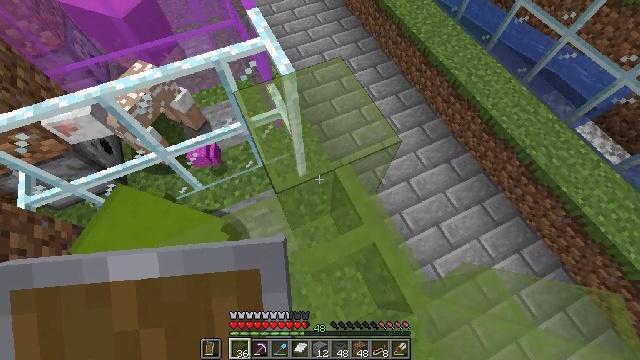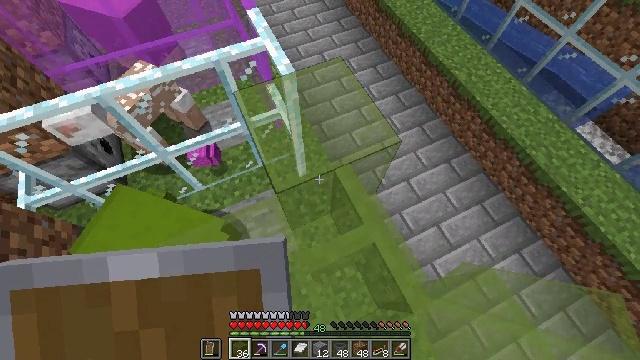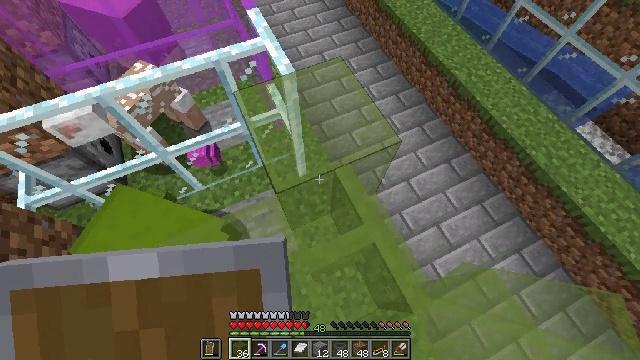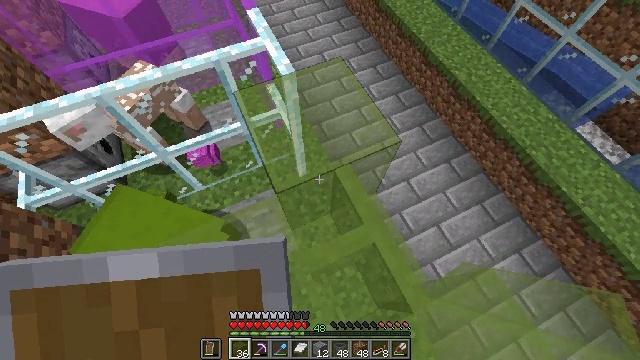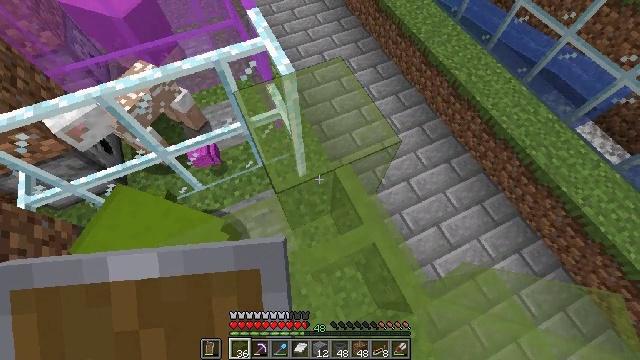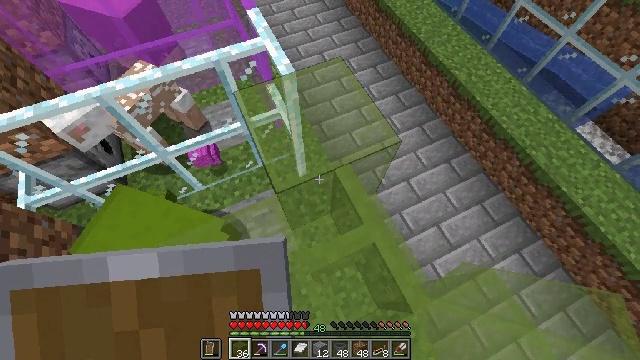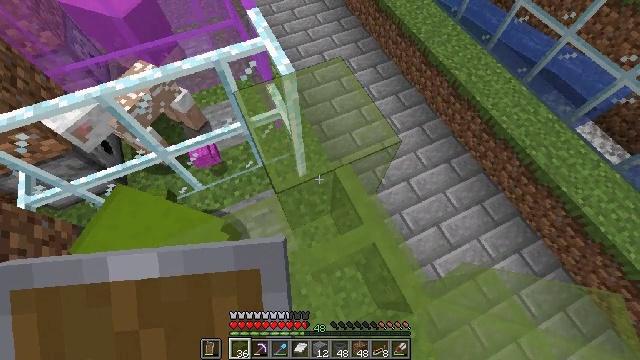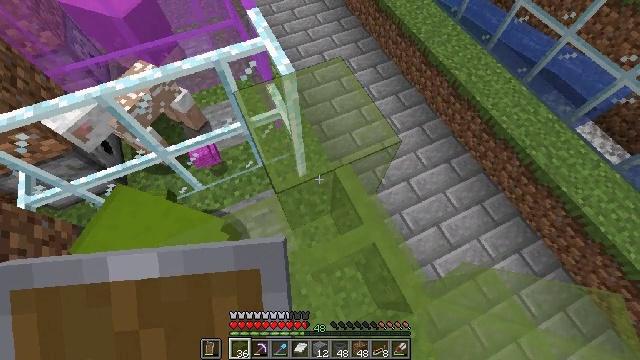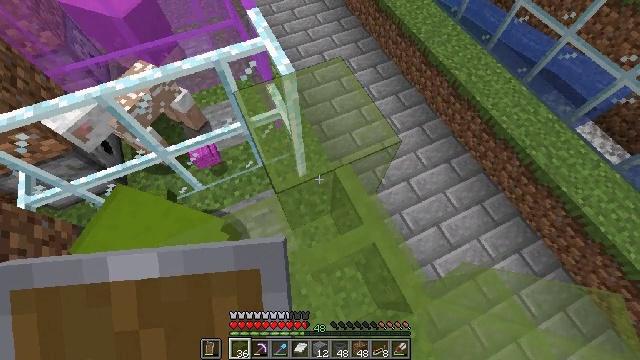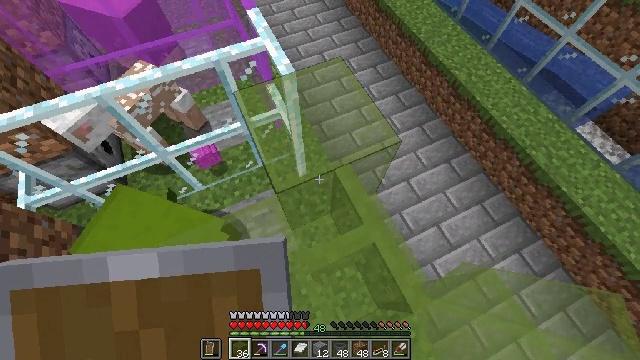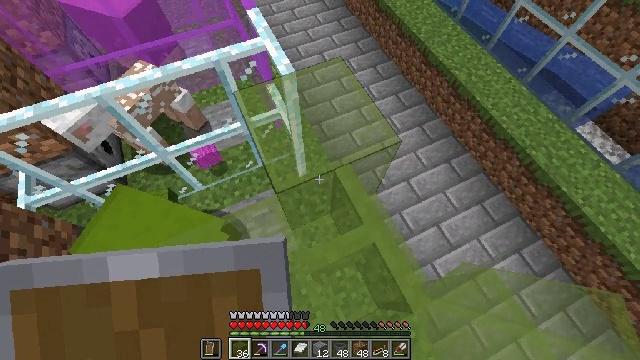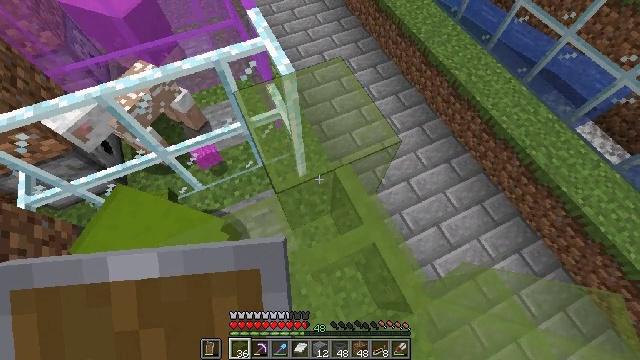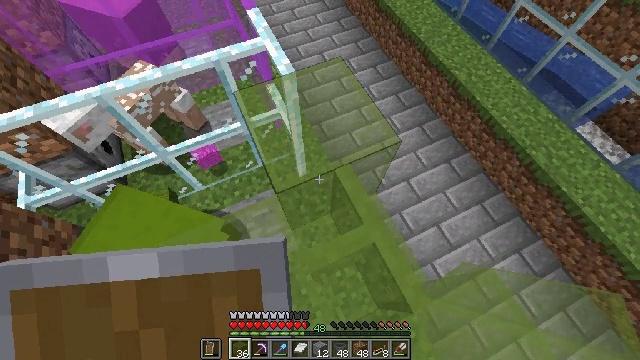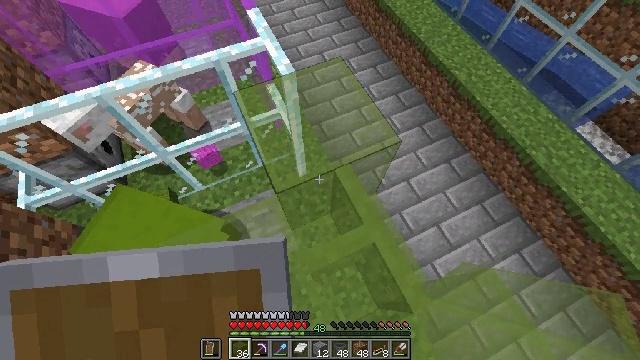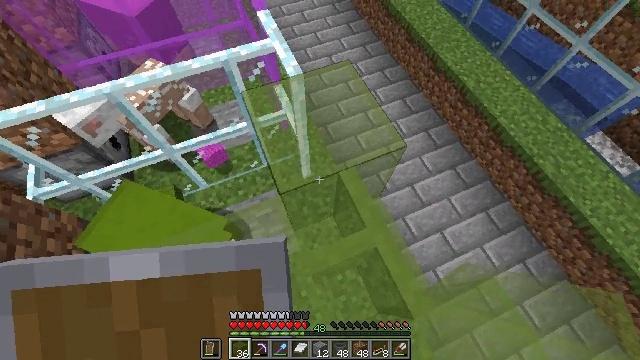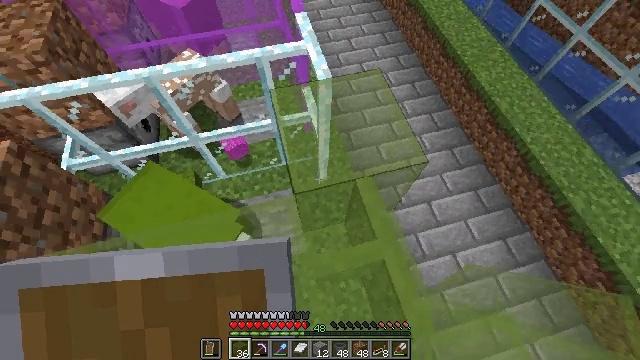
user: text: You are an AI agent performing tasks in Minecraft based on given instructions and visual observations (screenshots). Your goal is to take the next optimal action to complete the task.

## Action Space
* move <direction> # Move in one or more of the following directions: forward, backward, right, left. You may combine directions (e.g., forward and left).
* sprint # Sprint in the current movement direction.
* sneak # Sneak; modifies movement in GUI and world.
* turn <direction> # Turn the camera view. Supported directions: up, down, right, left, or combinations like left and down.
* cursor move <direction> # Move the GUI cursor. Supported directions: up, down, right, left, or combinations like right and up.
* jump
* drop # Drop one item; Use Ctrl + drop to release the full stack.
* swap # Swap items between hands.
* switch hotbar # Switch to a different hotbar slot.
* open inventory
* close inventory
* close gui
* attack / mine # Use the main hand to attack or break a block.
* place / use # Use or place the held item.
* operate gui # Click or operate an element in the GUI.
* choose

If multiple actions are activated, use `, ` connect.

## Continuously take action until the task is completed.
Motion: motion action
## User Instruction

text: Collect green stained glass pane pieces.
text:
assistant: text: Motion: no_op
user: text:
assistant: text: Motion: no_op
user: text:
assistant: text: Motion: no_op
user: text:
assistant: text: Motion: no_op
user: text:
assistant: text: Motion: no_op
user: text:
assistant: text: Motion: no_op
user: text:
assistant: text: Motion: no_op
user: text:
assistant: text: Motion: no_op
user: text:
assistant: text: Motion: no_op
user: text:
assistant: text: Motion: no_op
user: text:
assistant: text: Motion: no_op
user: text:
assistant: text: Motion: no_op
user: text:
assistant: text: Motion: no_op
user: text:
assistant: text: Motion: turn left
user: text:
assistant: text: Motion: turn left
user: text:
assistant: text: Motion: turn left and up
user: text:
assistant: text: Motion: turn left and up
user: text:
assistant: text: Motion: turn left and up
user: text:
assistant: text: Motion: turn left
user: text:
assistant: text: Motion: turn left and up
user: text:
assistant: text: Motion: turn left and up
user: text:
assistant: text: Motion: no_op
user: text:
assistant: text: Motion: no_op
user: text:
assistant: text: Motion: turn right
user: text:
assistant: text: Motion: no_op
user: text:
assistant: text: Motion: turn down
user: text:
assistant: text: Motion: no_op
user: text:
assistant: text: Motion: turn left and down
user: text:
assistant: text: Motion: turn left
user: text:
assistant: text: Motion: turn left